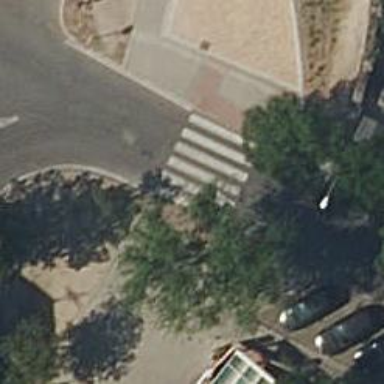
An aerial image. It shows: Uncontrolled road crossing.